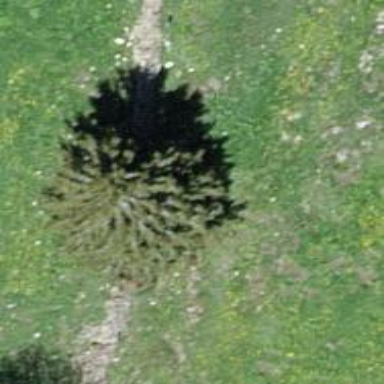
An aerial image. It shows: Needle-leaved tree in natural setting.